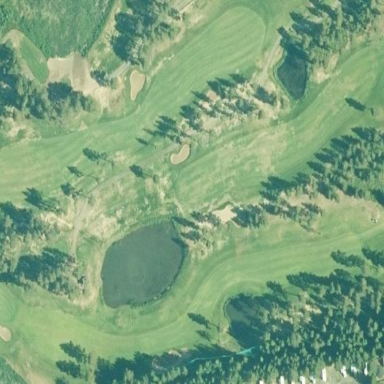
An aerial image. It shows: Golf fairway surrounded by grass.